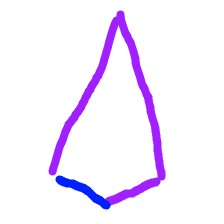
Shape: kite